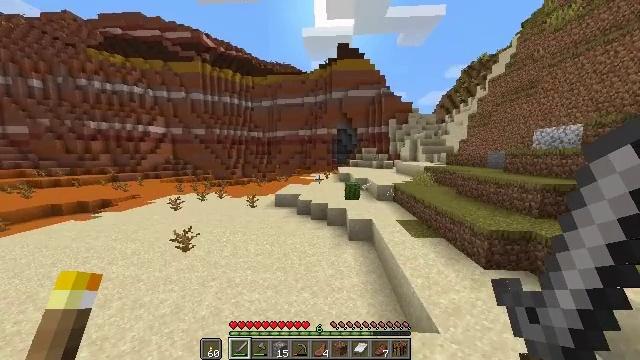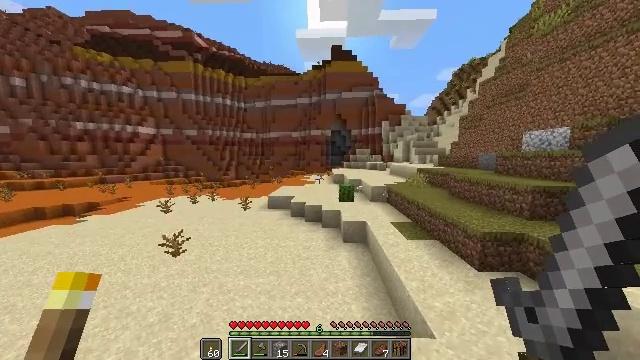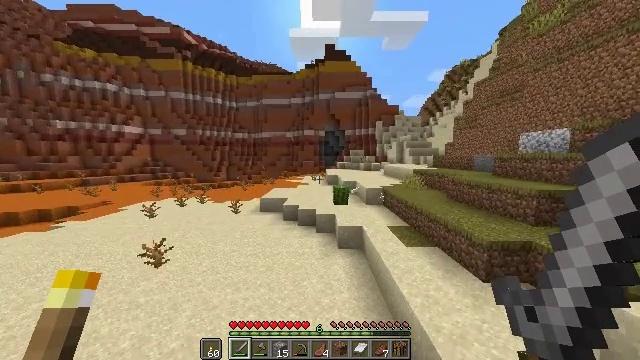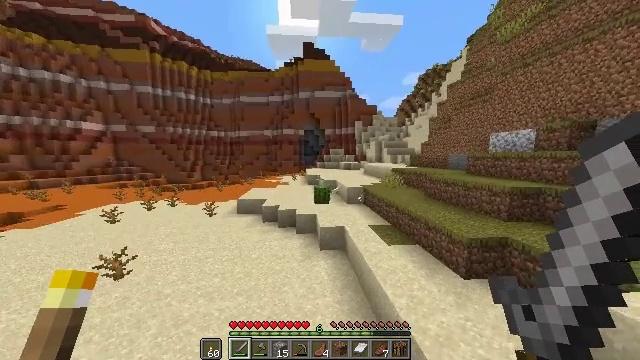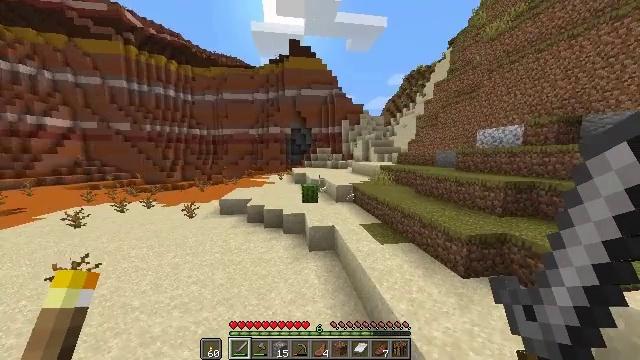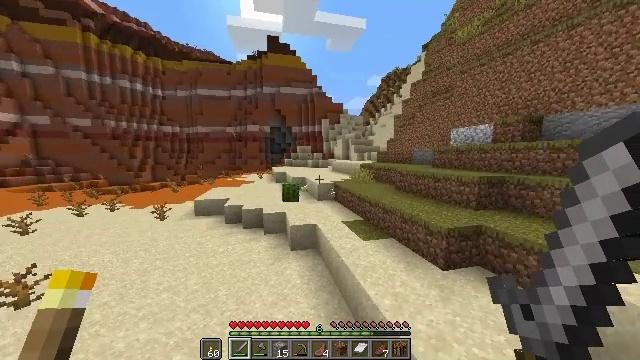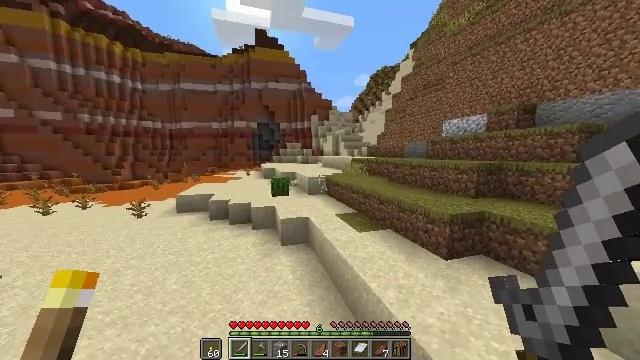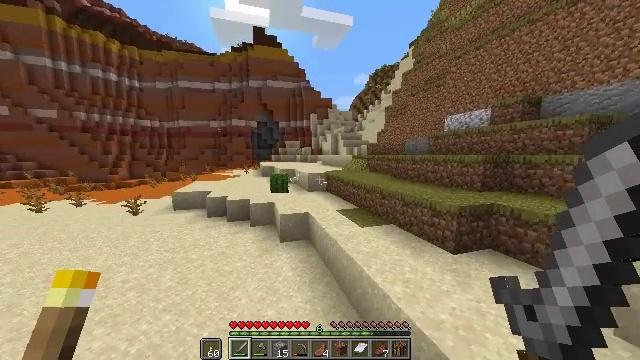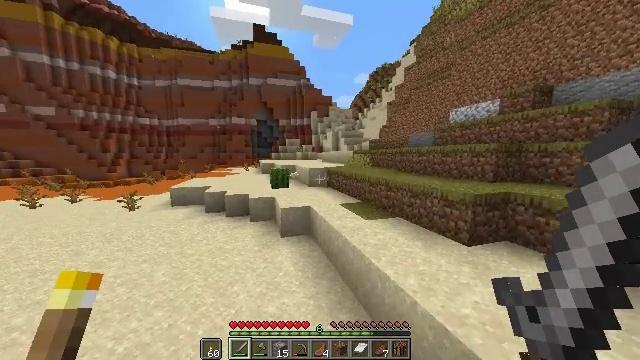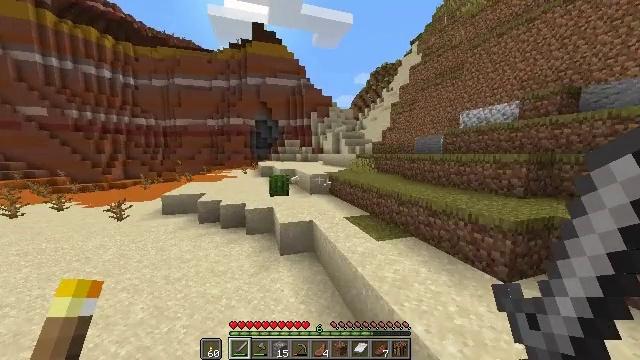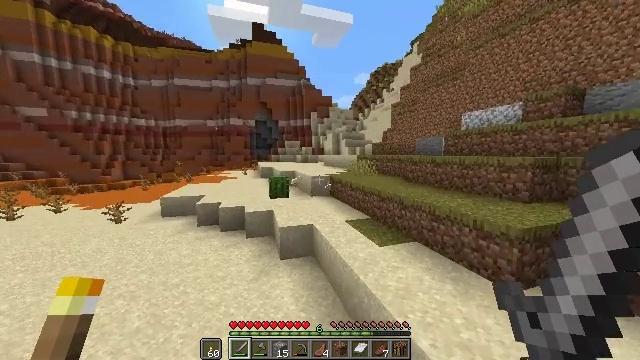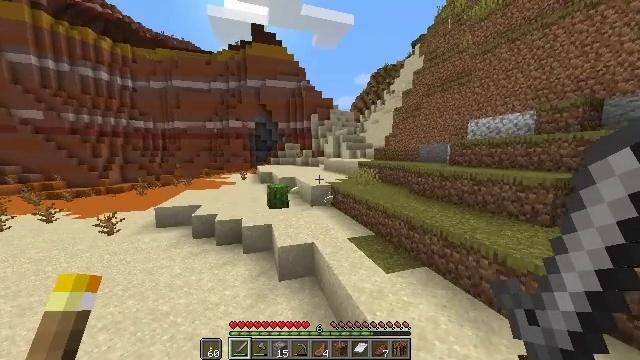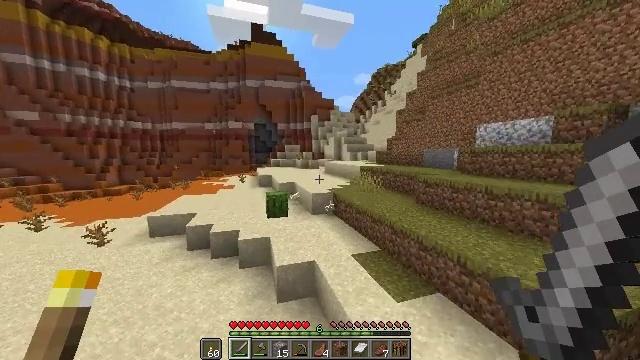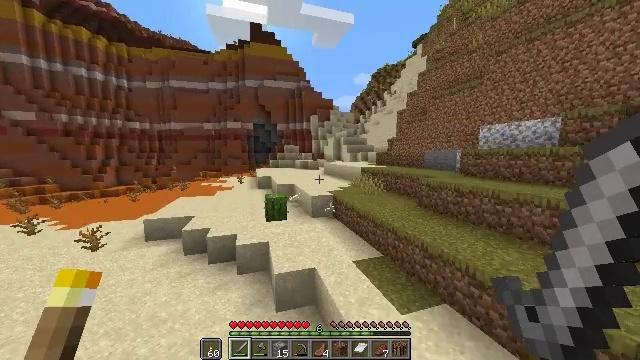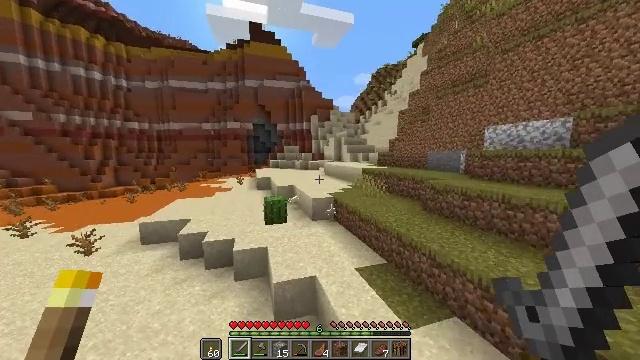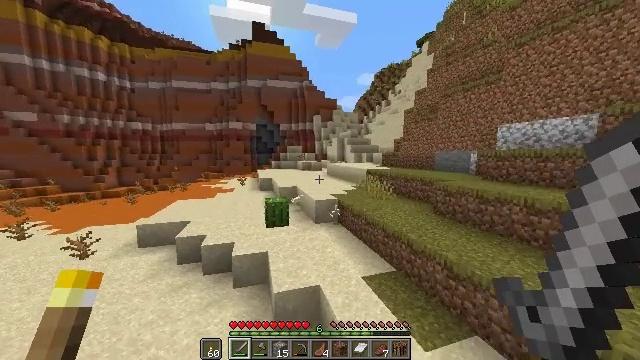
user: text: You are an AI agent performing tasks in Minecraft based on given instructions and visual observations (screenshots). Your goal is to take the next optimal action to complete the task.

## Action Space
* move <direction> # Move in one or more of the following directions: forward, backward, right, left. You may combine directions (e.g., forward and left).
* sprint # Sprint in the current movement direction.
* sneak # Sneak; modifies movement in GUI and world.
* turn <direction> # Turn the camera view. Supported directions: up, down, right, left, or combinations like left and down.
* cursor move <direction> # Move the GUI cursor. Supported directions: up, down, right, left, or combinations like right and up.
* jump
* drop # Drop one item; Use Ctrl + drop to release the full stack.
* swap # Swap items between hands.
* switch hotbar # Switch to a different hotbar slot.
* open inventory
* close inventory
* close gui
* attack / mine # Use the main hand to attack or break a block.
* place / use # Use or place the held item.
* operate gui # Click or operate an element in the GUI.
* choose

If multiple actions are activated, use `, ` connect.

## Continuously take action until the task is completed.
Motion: motion action
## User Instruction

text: Attack the ground to gather sand.
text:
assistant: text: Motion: move forward, sprint, turn right, jump
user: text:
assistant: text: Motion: move forward, sprint, turn right, jump
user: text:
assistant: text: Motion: move forward, sprint, turn right, jump
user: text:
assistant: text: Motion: move forward, sprint, turn right, jump
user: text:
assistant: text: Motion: move forward, sprint, turn right, jump
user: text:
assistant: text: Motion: move forward, sprint, turn right, jump
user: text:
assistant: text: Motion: move forward, sprint, jump
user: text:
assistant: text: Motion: move forward, sprint, jump
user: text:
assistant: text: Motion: move forward, sprint, jump
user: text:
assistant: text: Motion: move forward, sprint, jump
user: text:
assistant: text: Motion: move forward, sprint, jump
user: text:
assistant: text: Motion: move forward, sprint, jump
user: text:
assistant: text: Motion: move forward, sprint, jump
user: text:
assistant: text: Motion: move forward, sprint, jump
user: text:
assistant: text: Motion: move forward, sprint, jump
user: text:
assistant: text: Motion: move forward, sprint, jump
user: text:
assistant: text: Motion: move forward, sprint, jump
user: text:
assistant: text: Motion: move forward, sprint, jump
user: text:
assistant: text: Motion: move forward, sprint, jump
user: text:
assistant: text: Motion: move forward, sprint, jump
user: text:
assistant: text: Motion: move forward, sprint, jump
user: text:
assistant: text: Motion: move forward, sprint, jump
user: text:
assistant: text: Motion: move forward, sprint, jump
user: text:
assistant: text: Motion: move forward, sprint, jump
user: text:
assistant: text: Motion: move forward, sprint, jump
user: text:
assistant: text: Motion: move forward, sprint, jump
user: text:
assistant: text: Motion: move forward, sprint, jump
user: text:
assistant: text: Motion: move forward, sprint, jump
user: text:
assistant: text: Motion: move forward, sprint, jump
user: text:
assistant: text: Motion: move forward, sprint, jump